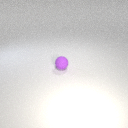
small purple rubber sphere